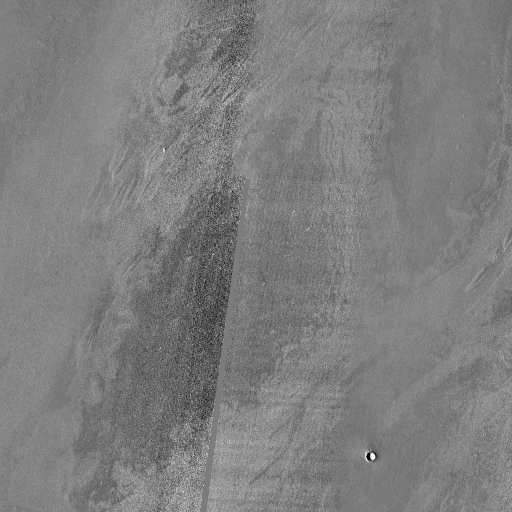
Crater classes present: Background, Other